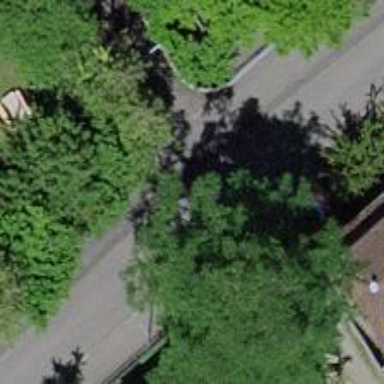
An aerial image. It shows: Residential road with separate asphalt sidewalk.